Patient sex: M
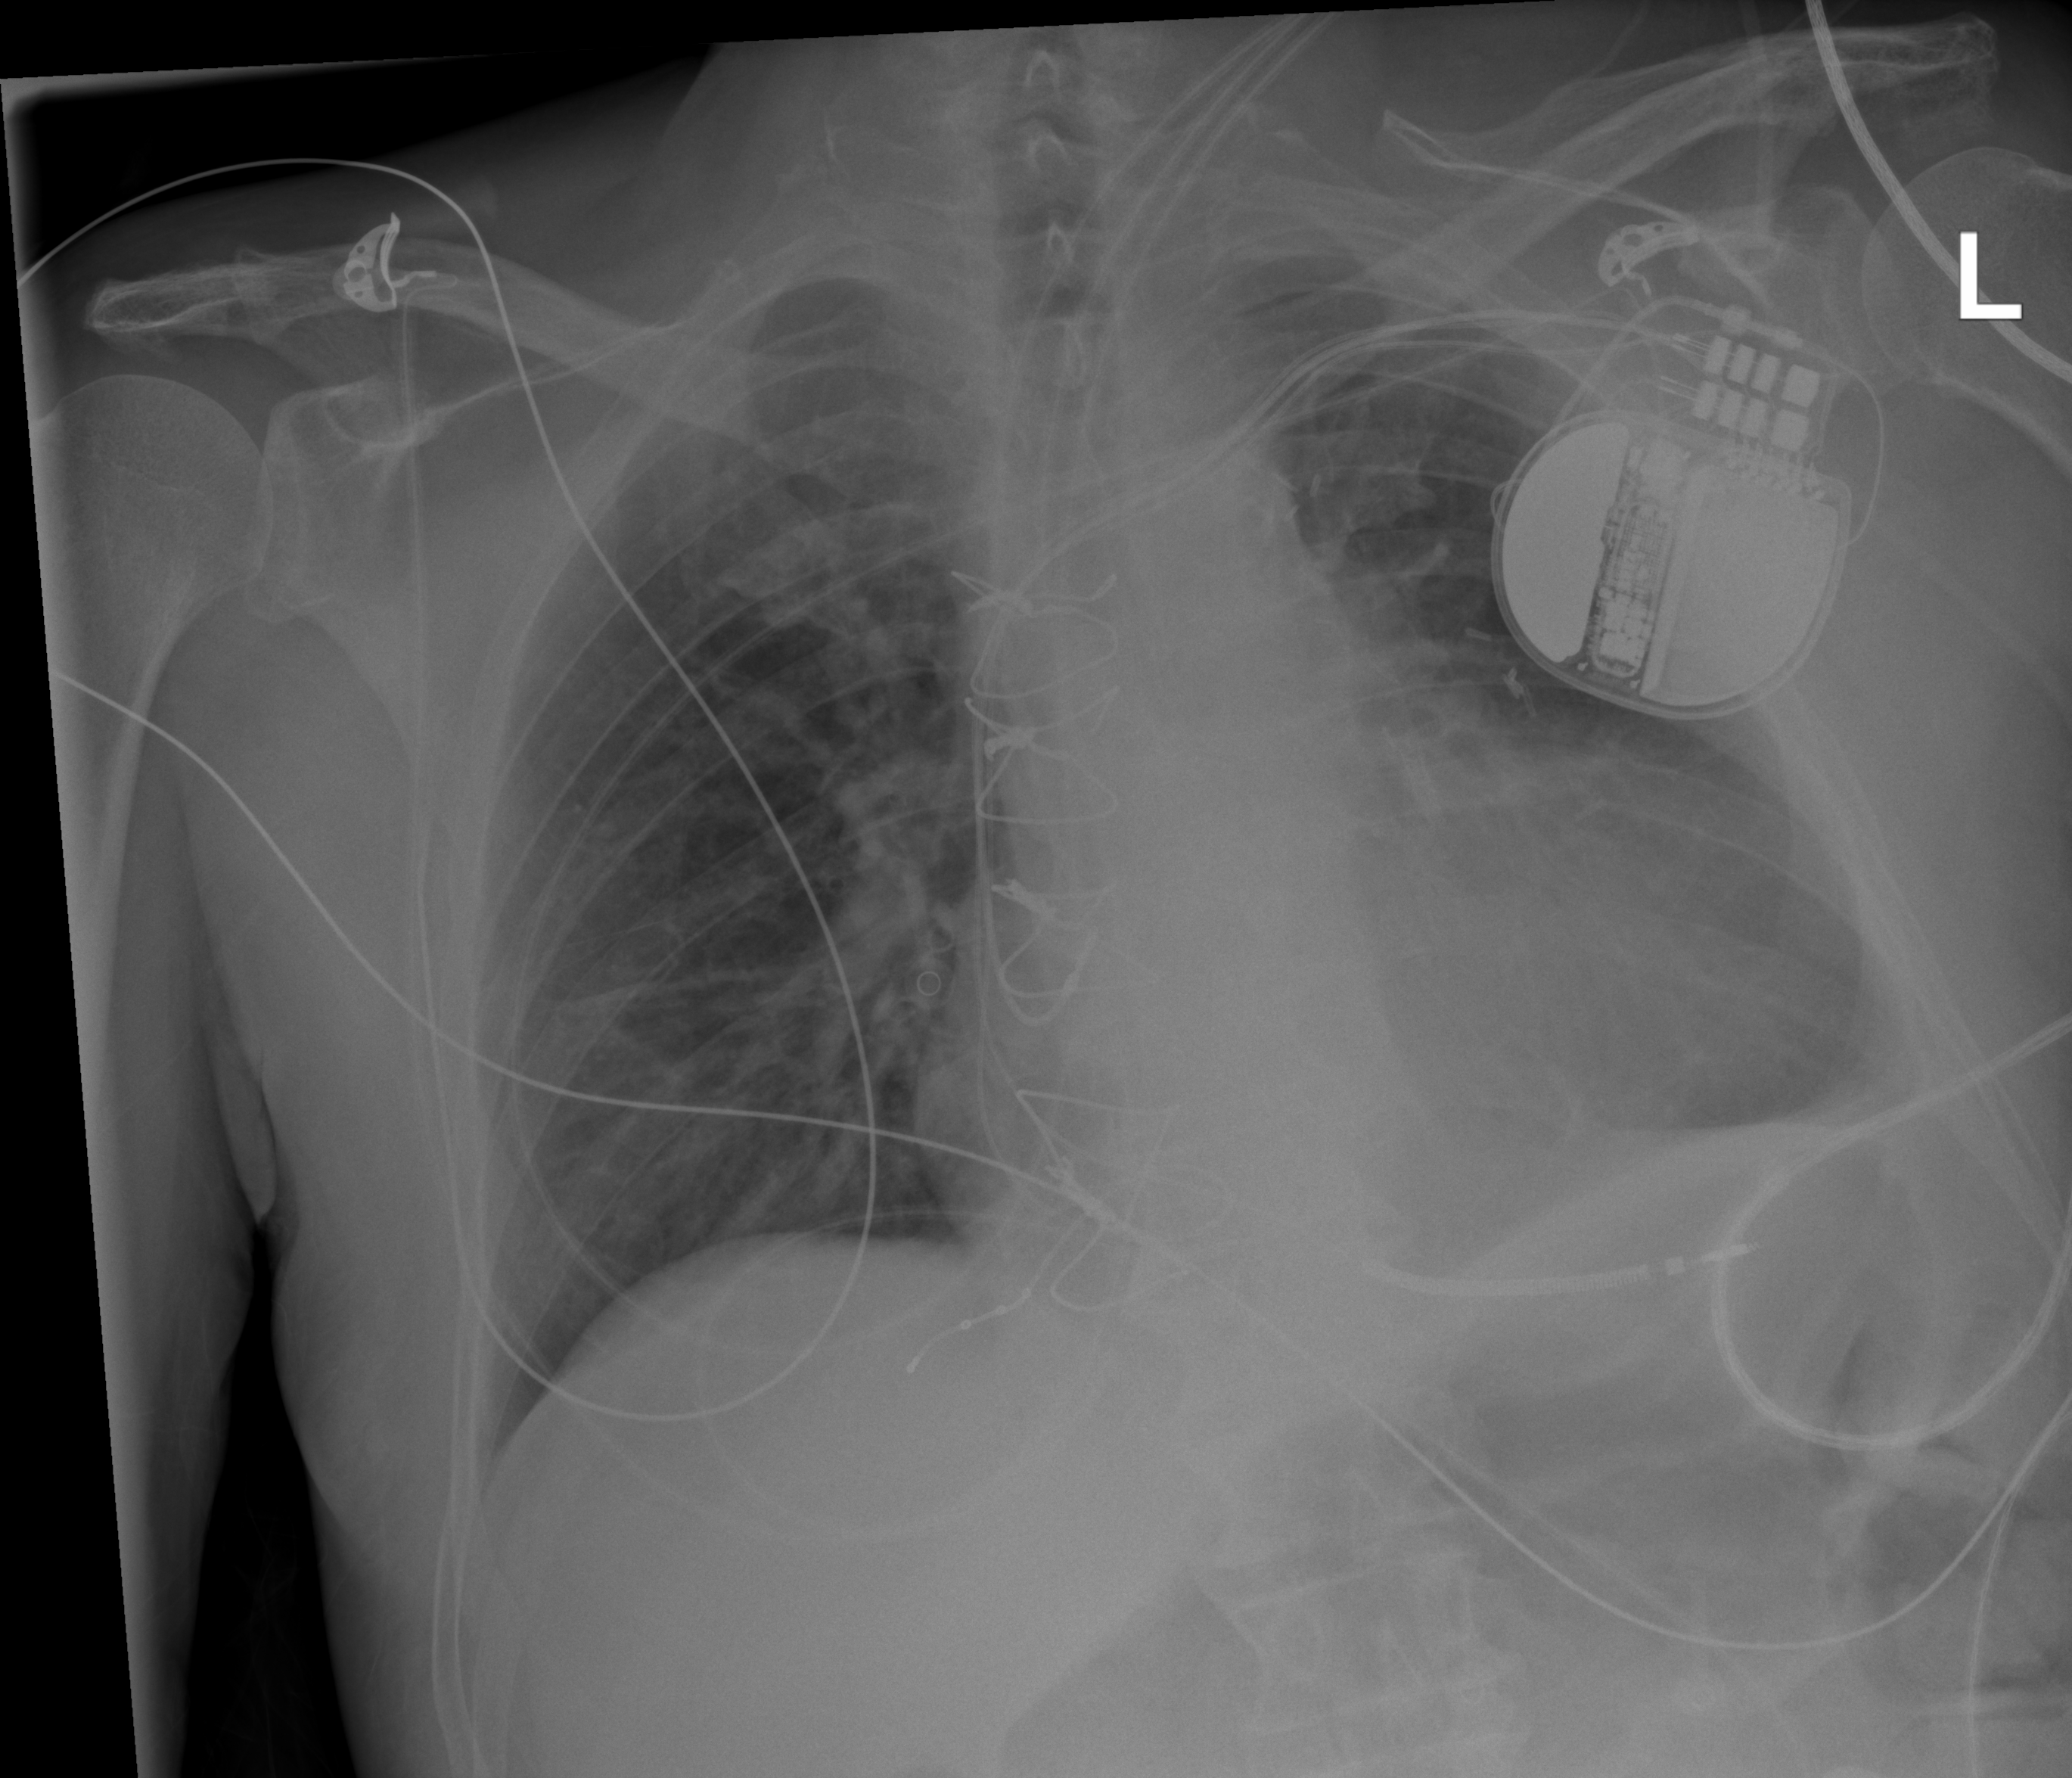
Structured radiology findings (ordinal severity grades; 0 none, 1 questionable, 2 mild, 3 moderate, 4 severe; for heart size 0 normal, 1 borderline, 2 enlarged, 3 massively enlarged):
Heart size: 2
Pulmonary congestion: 0
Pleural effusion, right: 0
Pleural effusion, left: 3
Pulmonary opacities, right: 0
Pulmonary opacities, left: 0
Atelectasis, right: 1
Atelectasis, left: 1